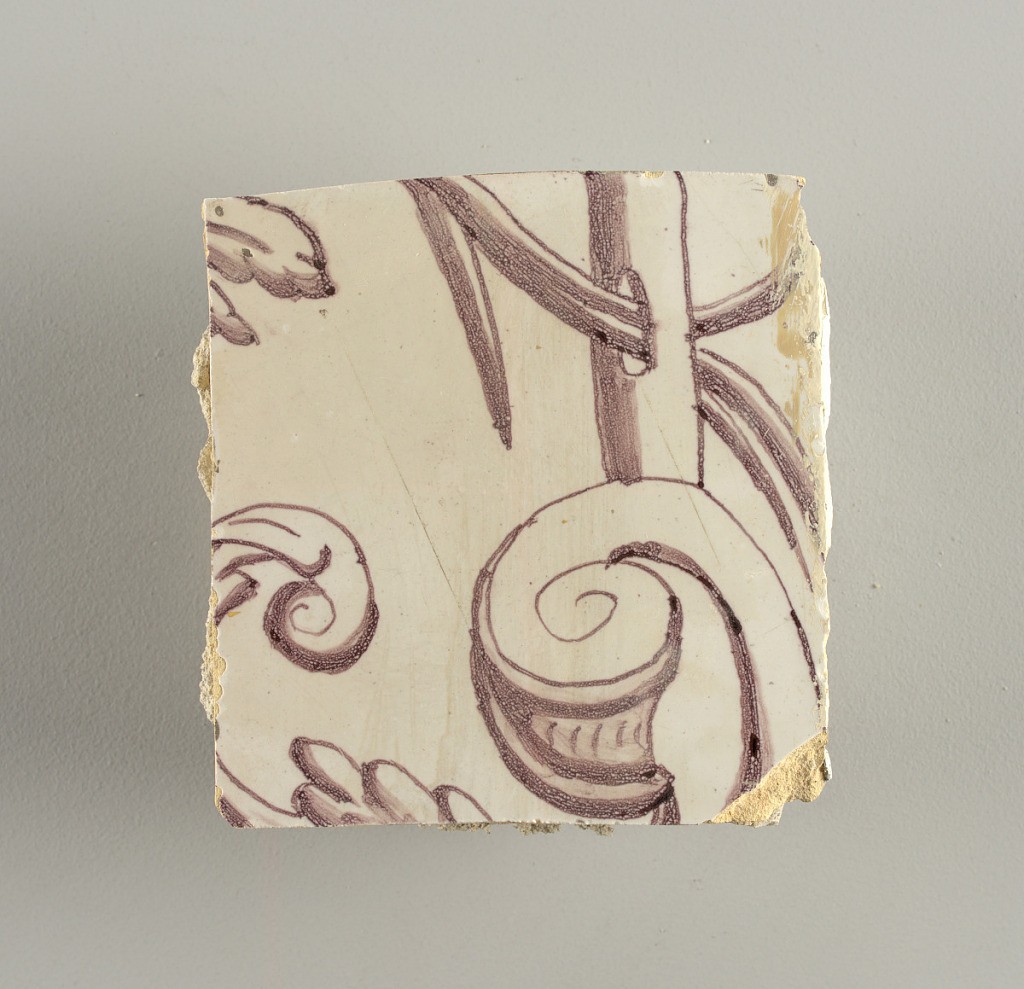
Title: Wall facing
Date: ca. 1725
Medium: Tin-glazed earthenware, underglaze
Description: Horizontal rectangle.  Thirty-seven tiles wide and twenty-one high with opening for door or window nineteen and one-half tiles high and twelve wide.  To left and right of opening, centered canopy above. Left, woman representing Hope, right, a sculputure urn.  Centered above opening, a mascaron.  Arabesque design of foliage.